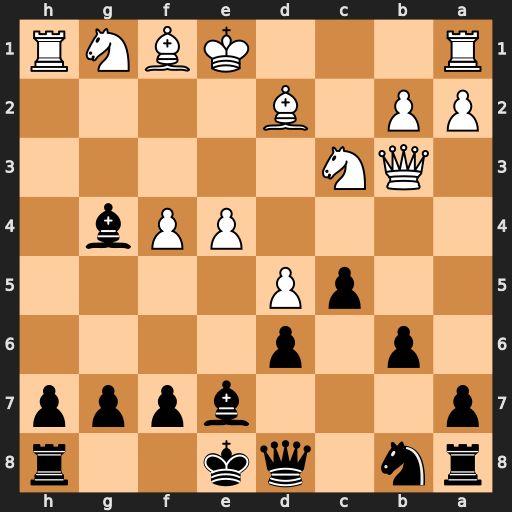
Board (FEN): rn1qk2r/p3bppp/1p1p4/2pP4/4PPb1/1QN5/PP1B4/R3KBNR
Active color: b
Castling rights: KQkq
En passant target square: -
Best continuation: Bh4+ Rxh4 Qxh4#